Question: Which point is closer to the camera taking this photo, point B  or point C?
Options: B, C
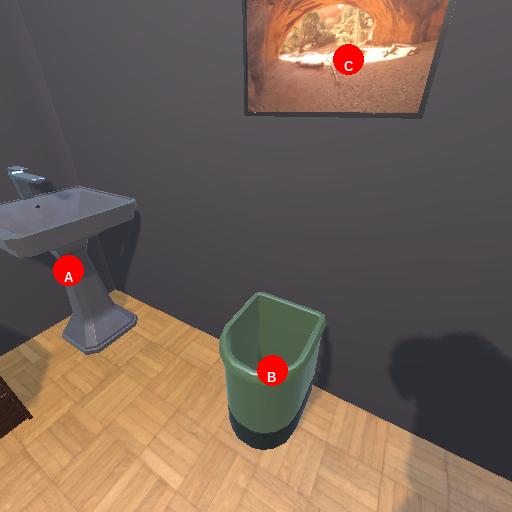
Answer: B